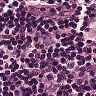
Metastatic tissue present: yes